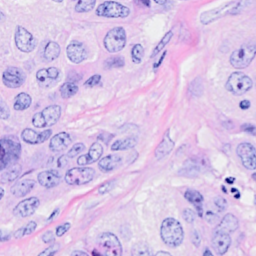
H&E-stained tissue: Breast